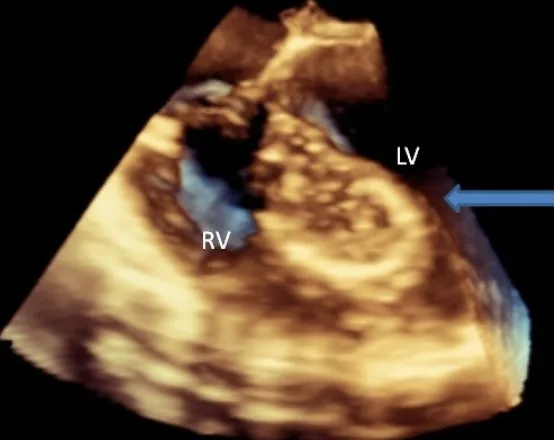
Echocardiographic view of the hydatid cyst. LV=left ventricle; RV=right
ventricle.
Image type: radiology (ultrasound)